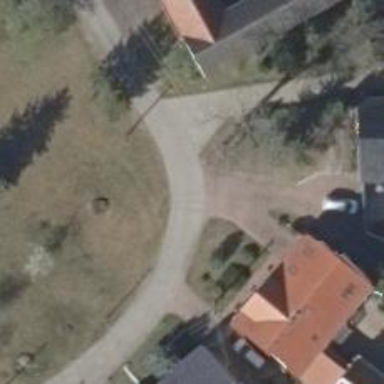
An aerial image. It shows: Paved residential road.